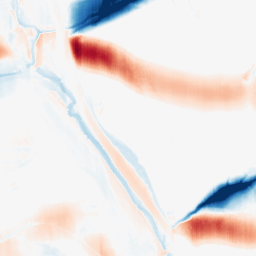
Category: morphological
Decomposition family: morphological_ellipse
Decomposition parameters: operation: average
width: 50
height: 5
Upsampling method: bicubic
Upsampling parameters: scale: 2
Upsampling scale: 2